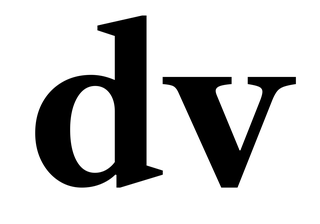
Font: LibreCaslonText_Bold